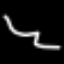
Label: squiggle